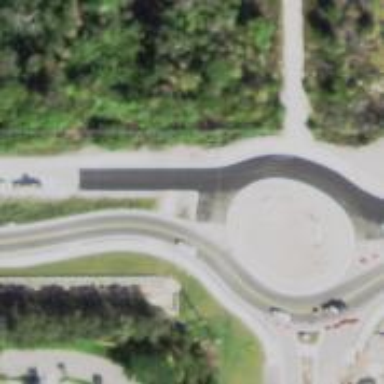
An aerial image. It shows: Tertiary road leading to roundabout junction.